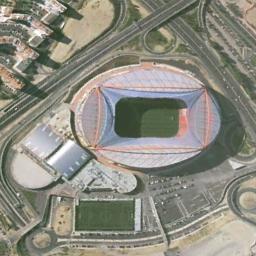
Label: stadium